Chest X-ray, PA view. Patient: 26 years old, sex F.
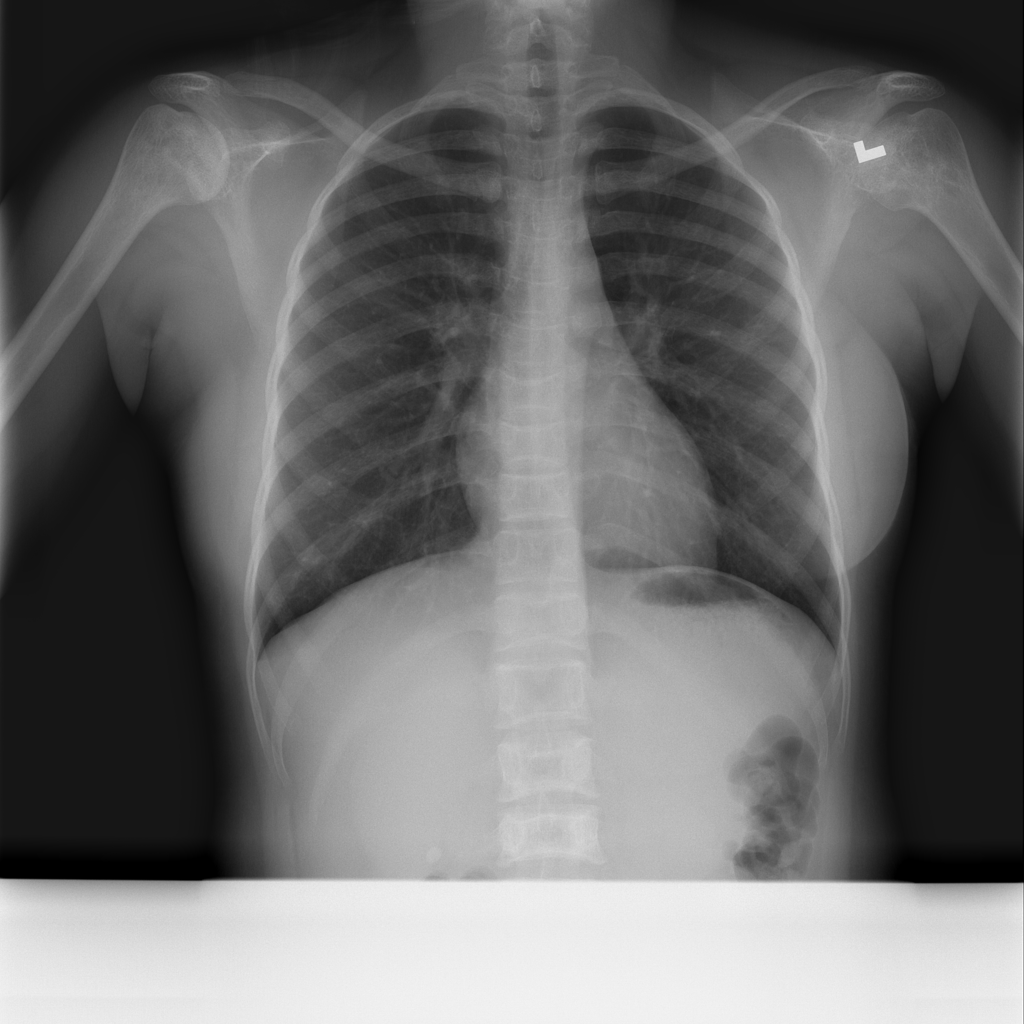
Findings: No Finding